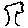
Label: tree